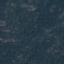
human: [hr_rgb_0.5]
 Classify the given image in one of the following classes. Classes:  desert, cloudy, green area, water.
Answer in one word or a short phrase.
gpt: green area